Question: i have planned to design my application with following areas:
- - - -
Please see also the attached screenshot.

To use a datagrid which automatically resizes with the screensize, I have read that the best way
is to use the DockLayoutPanel.
I have also read following article:
<URL>
In this article it's also recommended to use Layout Panels(not only LayoutPanel.class but all Layout Panels) for better standard mode support.
Therefore I have build a very easy example to test the Layout Panels.
Here the simple screenshot example how I tried to design the application:
--- css file --
'''
.test {
margin: 4px;
padding: 20px;
background-color: Lime;
}
'''
---
'''
package com.test.client;
import com.google.gwt.core.client.EntryPoint;
import com.google.gwt.dom.client.Style.Unit;
import com.google.gwt.user.cellview.client.DataGrid;
import com.google.gwt.user.cellview.client.SimplePager;
import com.google.gwt.user.cellview.client.TextColumn;
import com.google.gwt.user.client.ui.Button;
import com.google.gwt.user.client.ui.DisclosurePanel;
import com.google.gwt.user.client.ui.DockLayoutPanel;
import com.google.gwt.user.client.ui.FlowPanel;
import com.google.gwt.user.client.ui.Label;
import com.google.gwt.user.client.ui.LayoutPanel;
import com.google.gwt.user.client.ui.RootLayoutPanel;
import com.google.gwt.user.client.ui.SimpleLayoutPanel;
import com.google.gwt.user.client.ui.TextBox;
import com.google.gwt.view.client.ListDataProvider;
public class GwtTestDockFilled implements EntryPoint {
private SimpleLayoutPanel slpToolbarPlaceholder;
private SimpleLayoutPanel slpWorkspacePlaceholder;
private SimpleLayoutPanel slpWorkspaceHeaderPlaceholder;
private SimpleLayoutPanel slpStatusbarPlaceholder;
private LayoutPanel layoutPanel;
private FlowPanel flowPanel;
private Button btnBack;
private Button btnNew;
private Label lblName;
private TextBox txtName;
private DisclosurePanel disclosurePanel;
private LayoutPanel layoutPanel_1;
private Label lblStreet;
private TextBox txtStreet;
private DataGrid<Person> dataGrid;
private TextColumn<Person> colName;
private TextColumn<Person> colStreet;
private DockLayoutPanel dockLayoutPanel_1;
private LayoutPanel layoutPanel_2;
private SimplePager simplePager;
private ListDataProvider<Person> dataProvider = new ListDataProvider<GwtTestDockFilled.Person>();
private static final String[] NAMES = {
"Mary", "Patricia", "Linda", "Barbara", "Elizabeth", "Jennifer", "Maria",
"Susan", "Margaret", "Dorothy", "Lisa", "Nancy", "Karen", "Betty",
"Helen", "Sandra", "Donna", "Carol", "Ruth", "Sharon", "Michelle",
"Laura", "Sarah", "Kimberly", "Deborah", "Jessica", "Shirley", "Cynthia",
"Angela", "Melissa", "Brenda", "Amy", "Anna", "Rebecca", "Virginia",
"Kathleen", "Pamela", "Martha", "Debra", "Amanda", "Stephanie", "Carolyn",
"Christine", "Marie", "Janet", "Catherine", "Frances", "Ann", "Joyce",
"Diane", "Alice", "Julie", "Heather", "Teresa", "Doris", "Gloria",
"Evelyn", "Jean", "Cheryl", "Mildred", "Katherine", "Joan", "Ashley",
"Judith", "Rose", "Janice", "Kelly", "Nicole", "Judy", "Christina",
"Kathy", "Theresa", "Beverly", "Denise", "Tammy", "Irene", "Jane", "Lori"};
/**
* This is the entry point method.
*/
public void onModuleLoad() {
RootLayoutPanel rootLayoutPanel = RootLayoutPanel.get();
DockLayoutPanel dockLayoutPanel = new DockLayoutPanel(Unit.PX);
rootLayoutPanel.add(dockLayoutPanel);
dockLayoutPanel.addNorth(getSlpToolbarPlaceholder(), 60.0);
dockLayoutPanel.addNorth(getSimpleLayoutPanel_2(), 60.0);
dockLayoutPanel.addSouth(getSimpleLayoutPanel_3(), 60.0);
dockLayoutPanel.add(getSlpWorkspacePlaceholder());
fillDataGrid();
}
private void fillDataGrid(){
for(int i = 0; i < NAMES.length; i++){
Person p = new Person();
p.setName(NAMES[i]);
p.setStreet("Spring Road");
dataProvider.getList().add(p);
}
}
private SimpleLayoutPanel getSlpToolbarPlaceholder() {
if (slpToolbarPlaceholder == null) {
slpToolbarPlaceholder = new SimpleLayoutPanel();
slpToolbarPlaceholder.setWidget(getFlowPanel());
}
return slpToolbarPlaceholder;
}
private SimpleLayoutPanel getSlpWorkspacePlaceholder() {
if (slpWorkspacePlaceholder == null) {
slpWorkspacePlaceholder = new SimpleLayoutPanel();
slpWorkspacePlaceholder.setWidget(getDockLayoutPanel_1());
}
return slpWorkspacePlaceholder;
}
private SimpleLayoutPanel getSimpleLayoutPanel_2() {
if (slpWorkspaceHeaderPlaceholder == null) {
slpWorkspaceHeaderPlaceholder = new SimpleLayoutPanel();
slpWorkspaceHeaderPlaceholder.setStyleName("test");
slpWorkspaceHeaderPlaceholder.setWidget(getLayoutPanel());
}
return slpWorkspaceHeaderPlaceholder;
}
private SimpleLayoutPanel getSimpleLayoutPanel_3() {
if (slpStatusbarPlaceholder == null) {
slpStatusbarPlaceholder = new SimpleLayoutPanel();
}
return slpStatusbarPlaceholder;
}
private LayoutPanel getLayoutPanel() {
if (layoutPanel == null) {
layoutPanel = new LayoutPanel();
layoutPanel.add(getLblName());
layoutPanel.setWidgetLeftWidth(getLblName(), 0.0, Unit.PX, 56.0, Unit.PX);
layoutPanel.setWidgetTopHeight(getLblName(), 0.0, Unit.PX, 16.0, Unit.PX);
layoutPanel.add(getTxtName());
layoutPanel.setWidgetLeftWidth(getTxtName(), 62.0, Unit.PX, 165.0, Unit.PX);
layoutPanel.setWidgetTopHeight(getTxtName(), 0.0, Unit.PX, 25.0, Unit.PX);
layoutPanel.add(getDisclosurePanel());
layoutPanel.setWidgetLeftWidth(getDisclosurePanel(), 0.0, Unit.PX, 250.0, Unit.PX);
layoutPanel.setWidgetTopHeight(getDisclosurePanel(), 31.0, Unit.PX, 200.0, Unit.PX);
}
return layoutPanel;
}
private FlowPanel getFlowPanel() {
if (flowPanel == null) {
flowPanel = new FlowPanel();
flowPanel.add(getBtnBack());
flowPanel.add(getBtnNew());
}
return flowPanel;
}
private Button getBtnBack() {
if (btnBack == null) {
btnBack = new Button("New button");
btnBack.setText("Back");
btnBack.setSize("50px", "50px");
}
return btnBack;
}
private Button getBtnNew() {
if (btnNew == null) {
btnNew = new Button("New button");
btnNew.setSize("50px", "50px");
btnNew.setText("New");
}
return btnNew;
}
private Label getLblName() {
if (lblName == null) {
lblName = new Label("Name");
}
return lblName;
}
private TextBox getTxtName() {
if (txtName == null) {
txtName = new TextBox();
}
return txtName;
}
private DisclosurePanel getDisclosurePanel() {
if (disclosurePanel == null) {
disclosurePanel = new DisclosurePanel("Additional Details", false);
disclosurePanel.setAnimationEnabled(true);
disclosurePanel.setContent(getLayoutPanel_1());
}
return disclosurePanel;
}
private LayoutPanel getLayoutPanel_1() {
if (layoutPanel_1 == null) {
layoutPanel_1 = new LayoutPanel();
layoutPanel_1.setSize("5cm", "60px");
layoutPanel_1.add(getTxtStreet());
layoutPanel_1.setWidgetLeftWidth(getTxtStreet(), 60.0, Unit.PX, 91.0, Unit.PX);
layoutPanel_1.setWidgetTopHeight(getTxtStreet(), 0.0, Unit.PX, 32.0, Unit.PX);
layoutPanel_1.add(getLblStreet());
layoutPanel_1.setWidgetLeftWidth(getLblStreet(), 0.0, Unit.PX, 56.0, Unit.PX);
layoutPanel_1.setWidgetTopHeight(getLblStreet(), 0.0, Unit.PX, 22.0, Unit.PX);
}
return layoutPanel_1;
}
private Label getLblStreet() {
if (lblStreet == null) {
lblStreet = new Label("Street");
}
return lblStreet;
}
private TextBox getTxtStreet() {
if (txtStreet == null) {
txtStreet = new TextBox();
}
return txtStreet;
}
private DataGrid<Person> getDataGrid() {
if (dataGrid == null) {
dataGrid = new DataGrid<Person>();
dataProvider.addDataDisplay(dataGrid);
dataGrid.addColumn(getColName(), "Name");
dataGrid.addColumn(getColStreet(), "Street");
}
return dataGrid;
}
private TextColumn<Person> getColName() {
if (colName == null) {
colName = new TextColumn<Person>() {
@Override
public String getValue(Person object) {
return object.getName();
}
};
}
return colName;
}
private TextColumn<Person> getColStreet() {
if (colStreet == null) {
colStreet = new TextColumn<Person>() {
@Override
public String getValue(Person object) {
return object.getStreet();
}
};
}
return colStreet;
}
private DockLayoutPanel getDockLayoutPanel_1() {
if (dockLayoutPanel_1 == null) {
dockLayoutPanel_1 = new DockLayoutPanel(Unit.PX);
dockLayoutPanel_1.addSouth(getLayoutPanel_2(), 40.0);
dockLayoutPanel_1.add(getDataGrid());
}
return dockLayoutPanel_1;
}
private LayoutPanel getLayoutPanel_2() {
if (layoutPanel_2 == null) {
layoutPanel_2 = new LayoutPanel();
layoutPanel_2.add(getSimplePager());
layoutPanel_2.setWidgetLeftWidth(getSimplePager(), 50.0, Unit.PCT, 50.0, Unit.PCT);
}
return layoutPanel_2;
}
private SimplePager getSimplePager() {
if (simplePager == null) {
simplePager = new SimplePager();
simplePager.setDisplay(getDataGrid());
}
return simplePager;
}
public class Person{
private String name;
private String street;
public Person(){
}
public String getName() {
return name;
}
public void setName(String name) {
this.name = name;
}
public String getStreet() {
return street;
}
public void setStreet(String street) {
this.street = street;
}
}
}
'''
In this example I have some problems:
- The css padding is not working for SimpleLayoutPanel. Which class should I use instead?
I want to use the css padding in the empty skeleton class because if I replace the widgets for
this place holder, it should automatically use the css of the parent (slpWorkspaceHeaderPlaceholder).
I don't want to set the padding for every child of slpWorkspaceHeaderPlaceholder.- The Disclosure Panel for "Additional Details" is not working. The reason is because the DockLayoutPanel
has a fix size for North. I tested a solution that I just change the North size if I open the Disclosure Pane but
the animation is not working.- Is this the right track to design my application or should I use different Panels?- Should I try to use only Layout Panels (better standard-mode support) or are there special cases for other Panels?
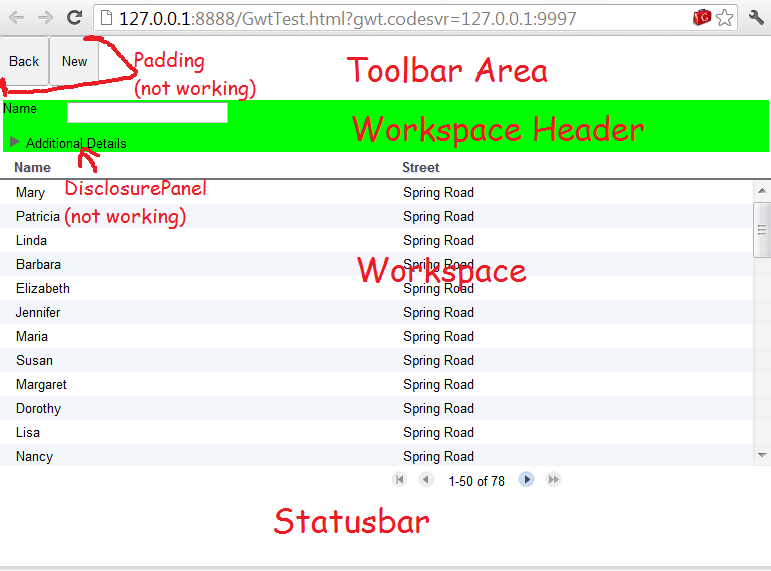
Answer: Try to use as few types of widgets as possible to minimize your compiled code size, speed up compilation, and improve performance. Your design needs only 3 types of panels (in addition to RootLayoutPanel). You definitely DO NOT need to use a LayoutPanel for your toolbar or workspace header.
Something like this:
'''
FlowPanel toolbar = new FlowPanel();
FlowPanel center = new FlowPanel();
DisclosurePanel workspace = new DisclosurePanel();
workspace.addCloseHandler(new CloseHandler<DisclosurePanel>() {
@Override
public void onClose(CloseEvent<DisclosurePanel> event) {
resize();
}
});
workspace.addOpenHandler(new OpenHandler<DisclosurePanel>() {
@Override
public void onOpen(OpenEvent<DisclosurePanel> event) {
resize();
}
});
Window.addResizeHandler(new ResizeHandler() {
@Override
public void onResize(ResizeEvent event) {
resize();
}
});
DataGrid<Person> dataGrid = new DataGrid<Person>();
FlowPanel statusBar = new FlowPanel();
center.add(workspace);
center.add(dataGrid);
LayoutPanel myPage = new LayoutPanel();
myPage.add(toolbar);
myPage.add(center);
myPage.add(statusBar);
myPage.setWidgetTopHeight(toolbar, 0, Unit.PX, 60, Unit.PX);
myPage.setWidgetTopBottom(center, 60, Unit.PX, 60, Unit.PX);
myPage.setWidgetBottomHeight(statusBar, 0, Unit.PX, 60, Unit.PX);
// add myPage to RootLayoutPanel
resize();
'''
Create resize() method:
'''
private void resize() {
Scheduler.get().scheduleDeferred(new ScheduledCommand() {
@Override
public void execute() {
dataGrid.setHeight(center.getOffsetHeight() - workspace.getOffsetHeight() + "px");
}
});
}
'''
Add buttons directly to toolbar widget with the following style:
'''
.myToolbarButton {
width: 50px;
height: 50px;
float: left;
margin: 5px 10px 5px 0;
}
'''
If you style your toolbar (background color), add the following to its style:
'''
overflow: hidden;
'''